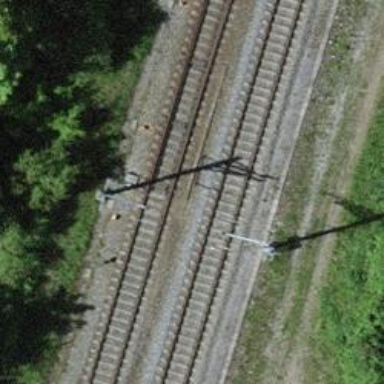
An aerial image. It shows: Railway switch.